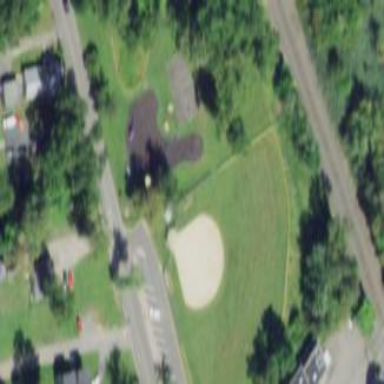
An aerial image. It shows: Baseball pitch for leisure and sports activities.